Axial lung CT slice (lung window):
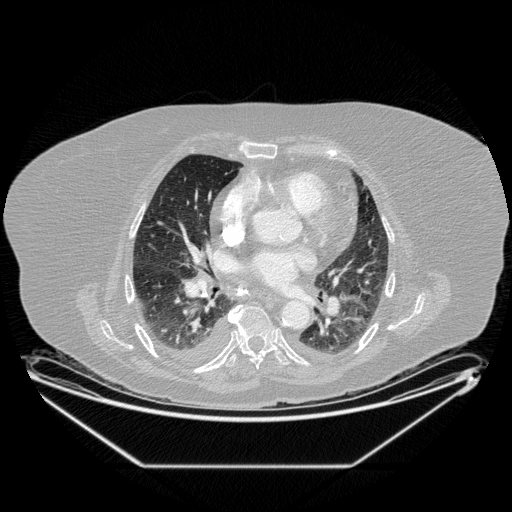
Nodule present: no